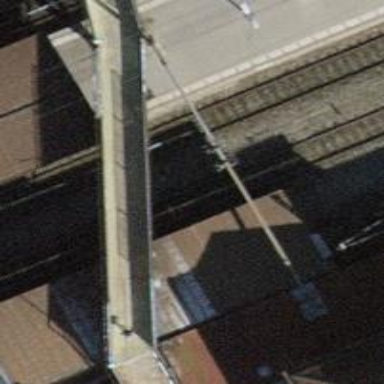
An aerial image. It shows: Railway signal.